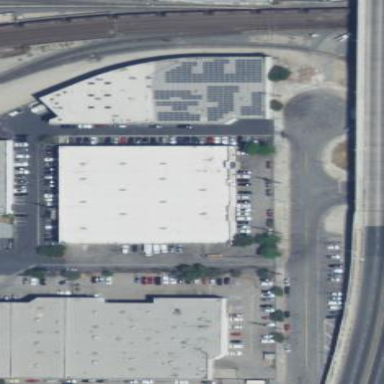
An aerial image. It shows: Warehouse.